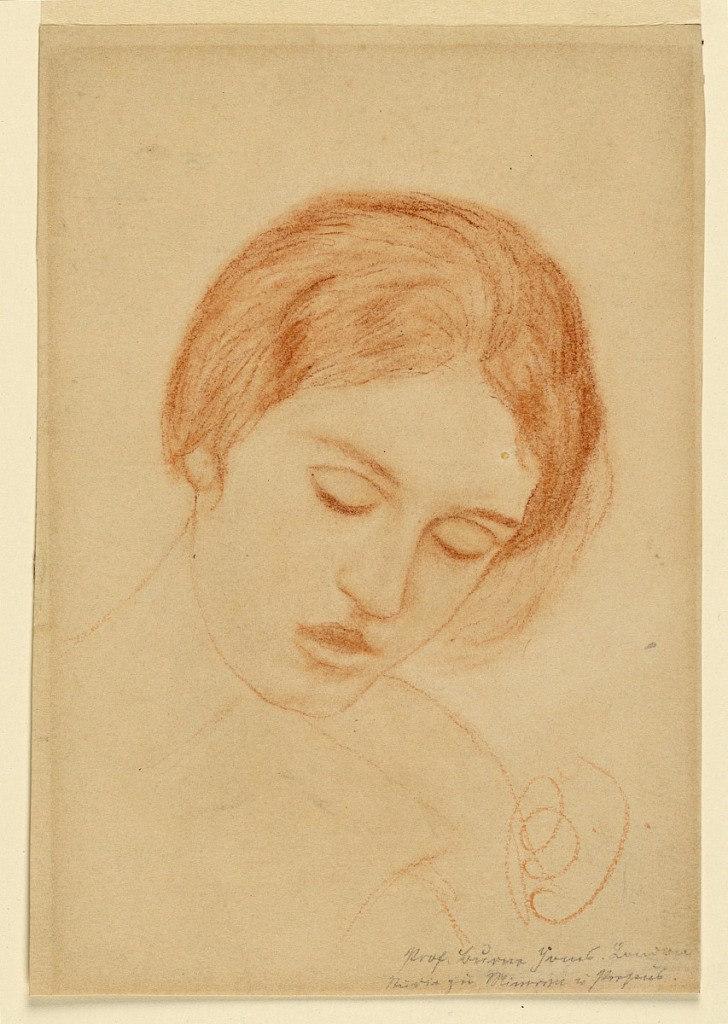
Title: Head of a Woman
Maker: Sir Edward Burne-Jones, English, 1833–1898
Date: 1870–90
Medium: Red chalk on cream wove paper
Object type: Drawing
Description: Head of a woman seen from right front, looking downward.